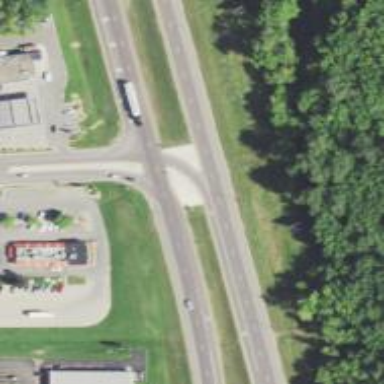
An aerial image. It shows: Trunk highway.